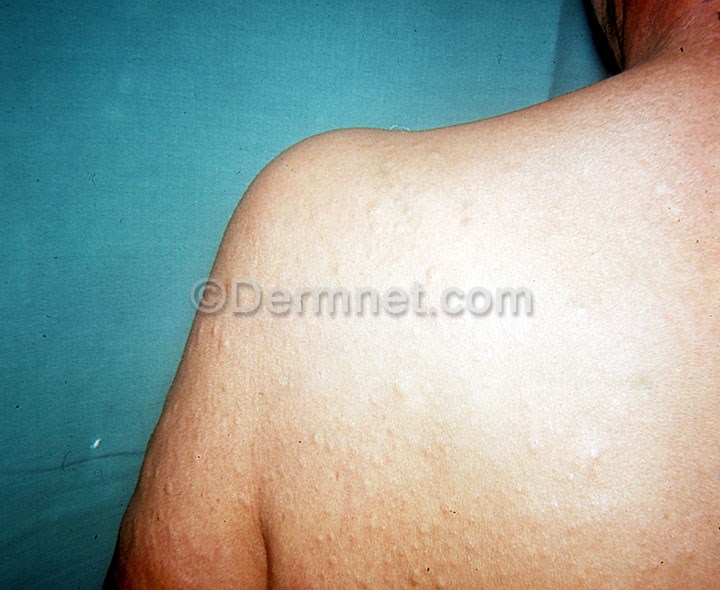
Disease: Systemic Disease